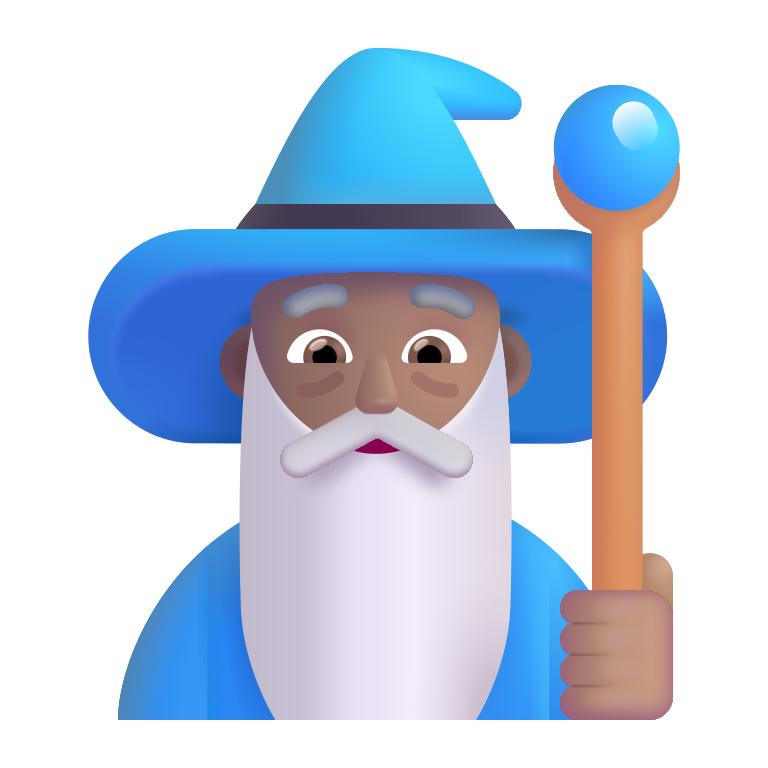
man mage color